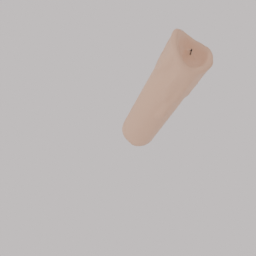
Label: decoration